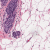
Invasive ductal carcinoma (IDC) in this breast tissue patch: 0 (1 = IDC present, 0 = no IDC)